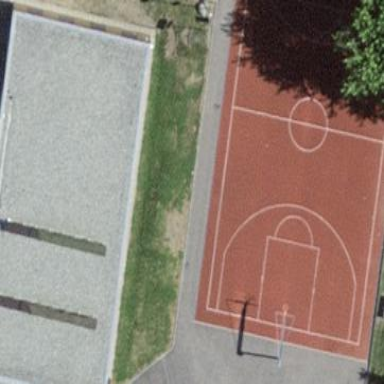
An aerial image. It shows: Basketball court located in leisure land pitch.